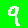
Digit: 9